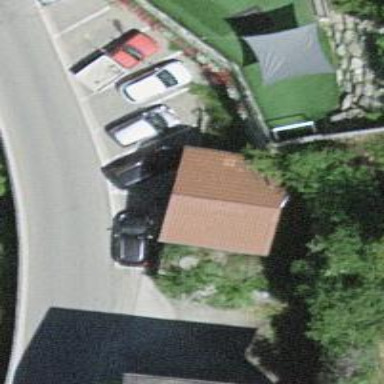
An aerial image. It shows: Parking lane.